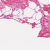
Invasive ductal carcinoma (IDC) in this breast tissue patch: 0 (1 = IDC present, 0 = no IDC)